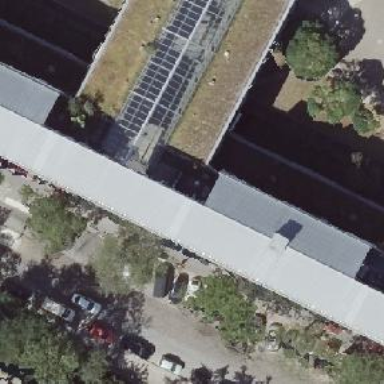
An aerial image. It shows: Garden center.